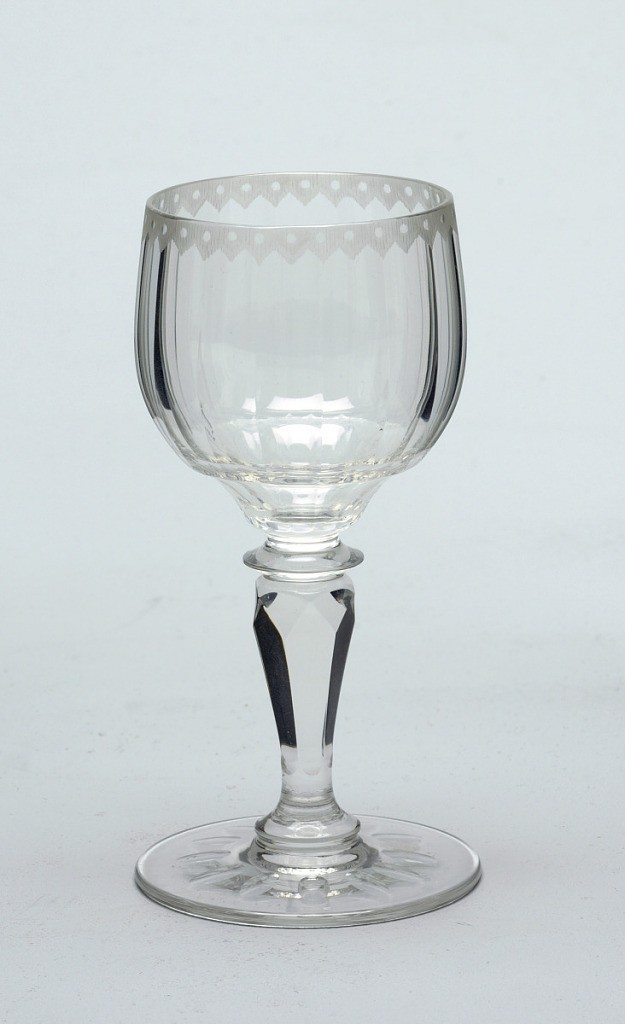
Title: No. 107
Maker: Ludwig Lobmeyr, Austrian, 1829 - 1917
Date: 1868
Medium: Mouth-blown crystal, facet-cut and polished
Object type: Red wine glass
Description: Mouth-blown crystal wine glass, elaborately facet-cut and polished.